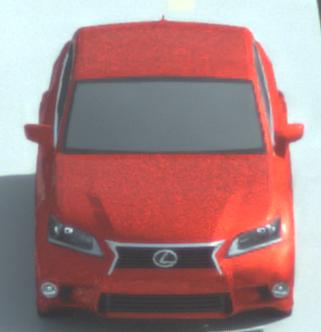
Make: Lexus
Model: GS 250
Detailed model: GS (L10)
Model produced from: 2012/06
Model produced until: 2013/12
Doors: 4
Color: red
Road condition: dry road
Daytime: morning or afternoon
Contrast: low contrast